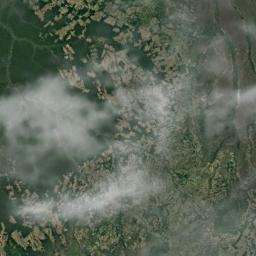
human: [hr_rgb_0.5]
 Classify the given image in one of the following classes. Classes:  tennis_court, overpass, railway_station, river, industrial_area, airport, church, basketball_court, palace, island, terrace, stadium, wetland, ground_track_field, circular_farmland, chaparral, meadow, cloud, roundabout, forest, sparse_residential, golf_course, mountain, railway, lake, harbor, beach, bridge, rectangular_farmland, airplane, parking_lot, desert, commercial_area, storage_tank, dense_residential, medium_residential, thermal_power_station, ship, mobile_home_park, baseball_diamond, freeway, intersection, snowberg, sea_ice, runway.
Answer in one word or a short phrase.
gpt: cloud